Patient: sex F, age 62
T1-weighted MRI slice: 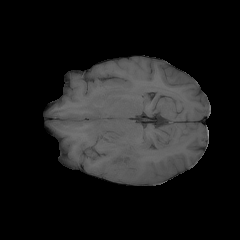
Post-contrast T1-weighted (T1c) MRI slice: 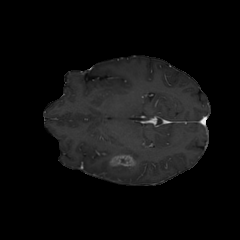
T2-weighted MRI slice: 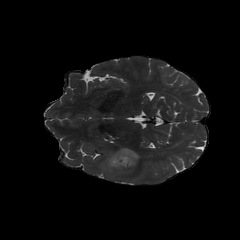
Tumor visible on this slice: yes
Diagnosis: Glioblastoma, IDH-wildtype
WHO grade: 4